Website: lowes
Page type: review-order
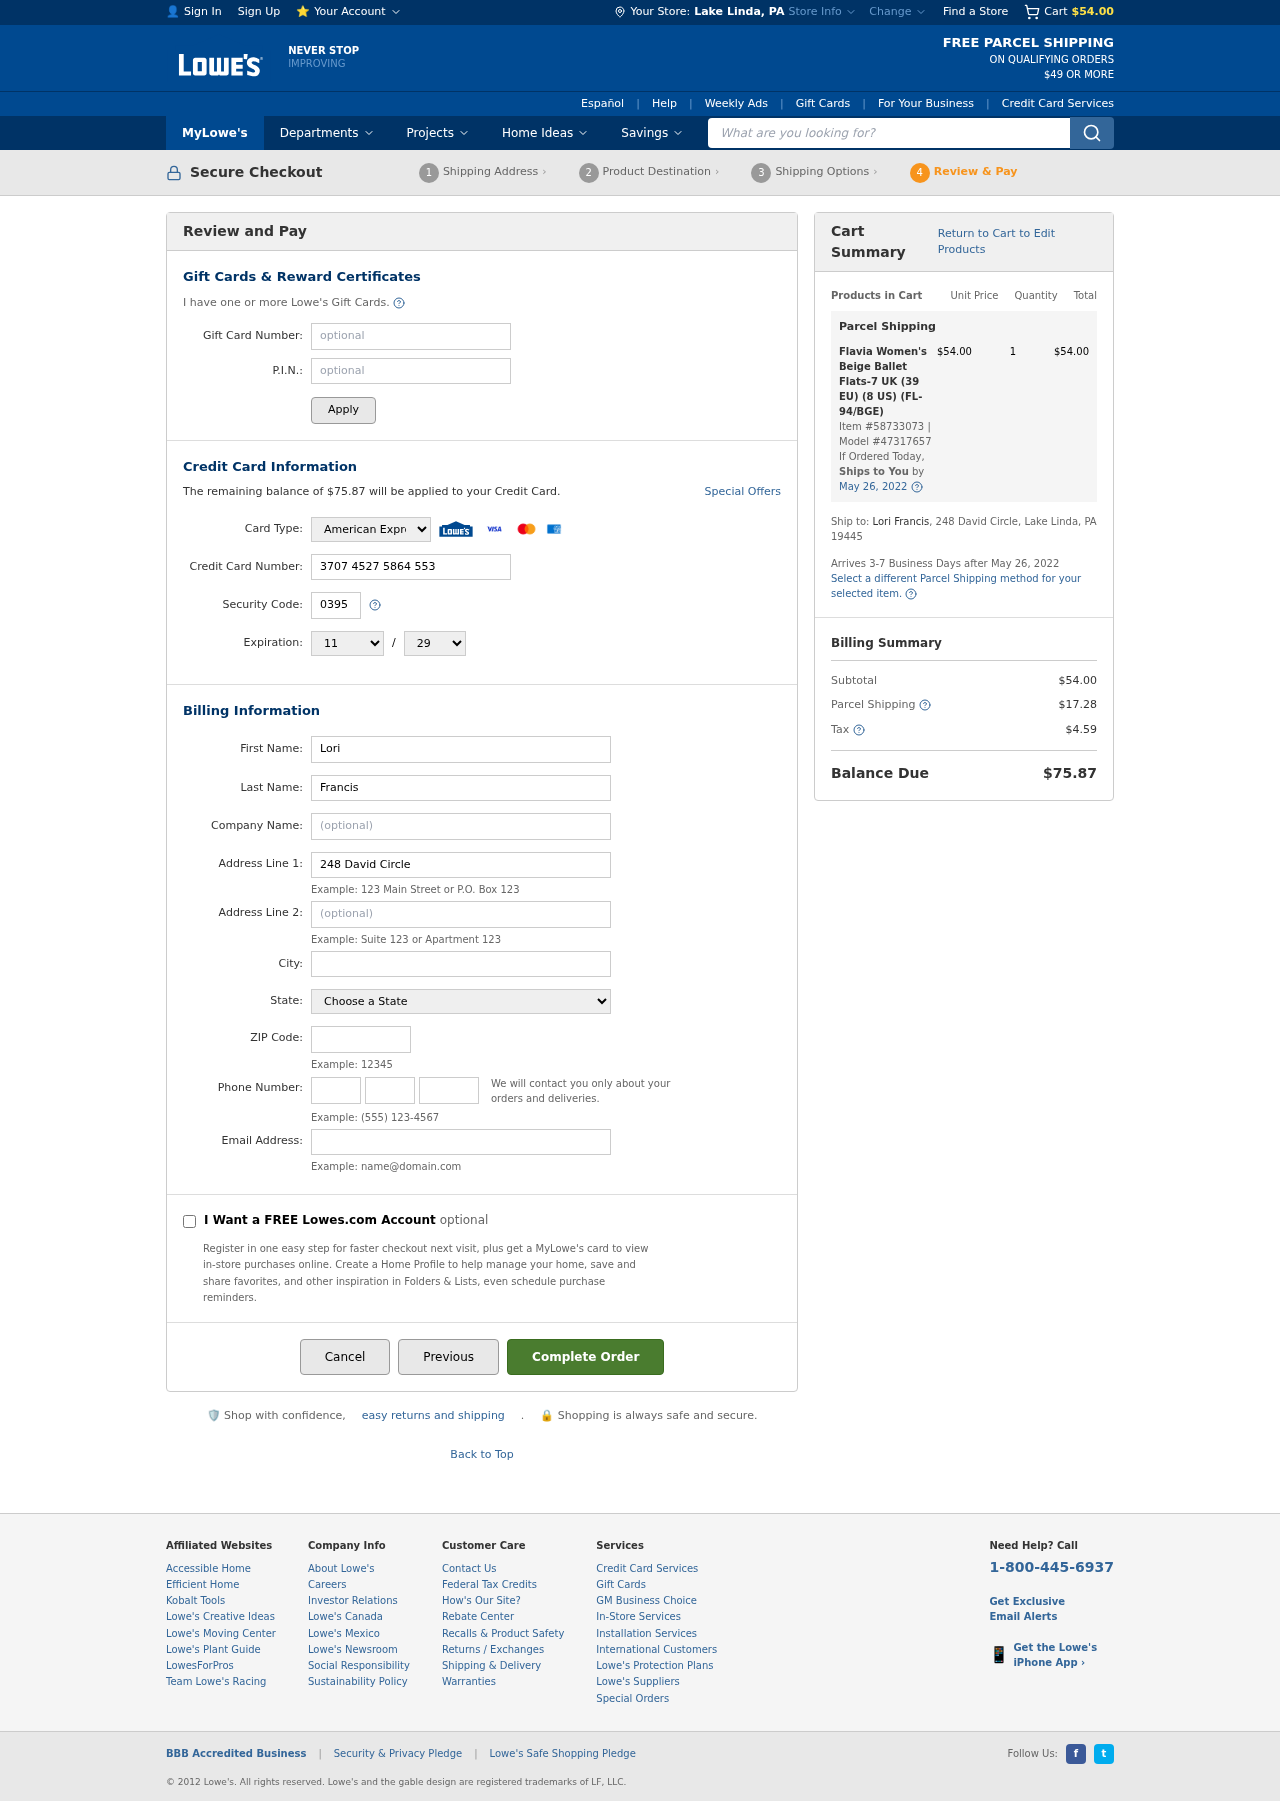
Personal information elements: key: PII_CARD_CVV
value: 0395
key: PII_CARD_EXPIRY_MONTH
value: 11
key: PII_CARD_EXPIRY_YEAR
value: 29
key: PII_CARD_NUMBER
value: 3707 4527 5864 553
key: PII_CARD_TYPE
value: American Express
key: PII_CITY
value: Lake Linda
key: PII_CITY_STATE
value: Lake Linda, PA
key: PII_EMAIL
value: lori_francis@yahoo.com
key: PII_FIRSTNAME
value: Lori
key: PII_LASTNAME
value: Francis
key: PII_PHONE_AREA
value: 395
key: PII_PHONE_PREFIX
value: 231
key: PII_PHONE_SUFFIX
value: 5426
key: PII_POSTCODE
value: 19445
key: PII_STATE
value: Pennsylvania
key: PII_STREET
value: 248 David Circle
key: PII_STREET2
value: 248 David Circle
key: PII_FULLNAME2
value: Lori Francis
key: PII_STATE_ABBR
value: PA
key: PII_POSTCODE_FULL
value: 19445
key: PII_CITY_STATE_ZIP
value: Lake Linda, PA 19445
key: PII_POSTCODE_NUMERIC
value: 19445
Product elements: key: PRODUCT1_NAME
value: Flavia Women's Beige Ballet Flats-7 UK (39 EU) (8 US) (FL-94/BGE)
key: PRODUCT1_PRICE
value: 54
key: PRODUCT1_QUANTITY
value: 1
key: PRODUCT1_ITEM_NUMBER
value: Item #58733073
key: PRODUCT1_MODEL_NUMBER
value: Model #47317657
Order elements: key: ORDER_SUBTOTAL
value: $54.00
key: ORDER_BALANCE_DUE
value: $75.87
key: ORDER_SHIPPING_DATE
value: May 26, 2022
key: ORDER_ITEM_TOTAL
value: $54.00
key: ORDER_SHIPPING_DATE2
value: May 26, 2022
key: ORDER_SHIPPING_COST
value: $17.28
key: ORDER_TAX
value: $4.59
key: ORDER_TOTAL
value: $75.87
Search elements: key: HEADER_SEARCH
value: What are you looking for?